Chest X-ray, AP view. Patient: 52 years old, sex F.
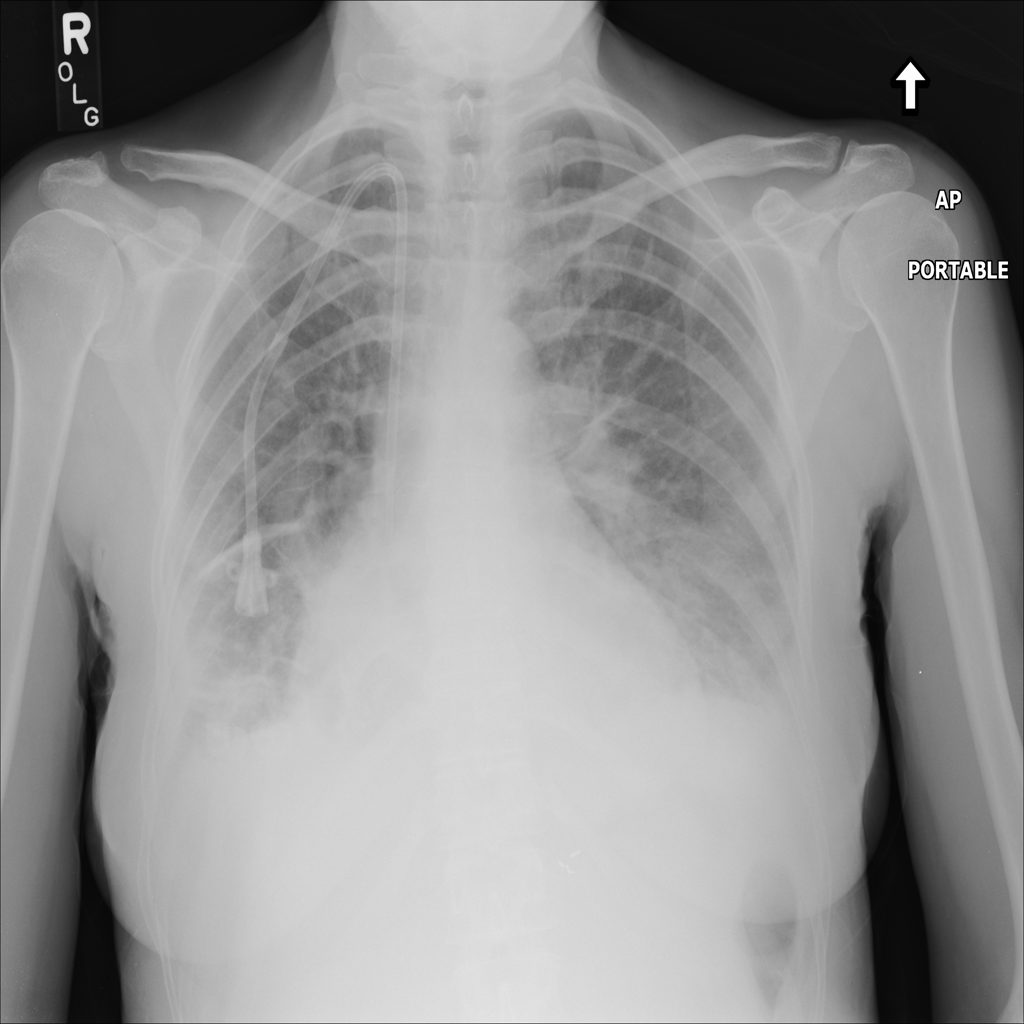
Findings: Edema, Effusion, Mass